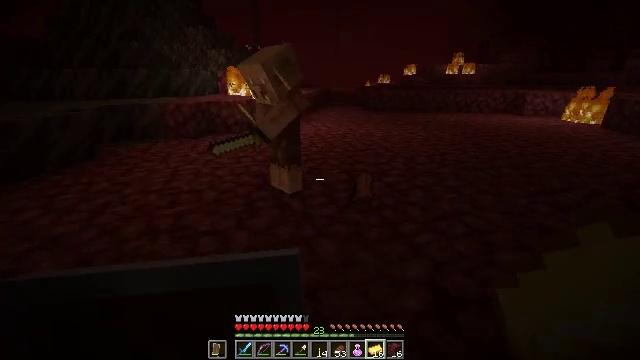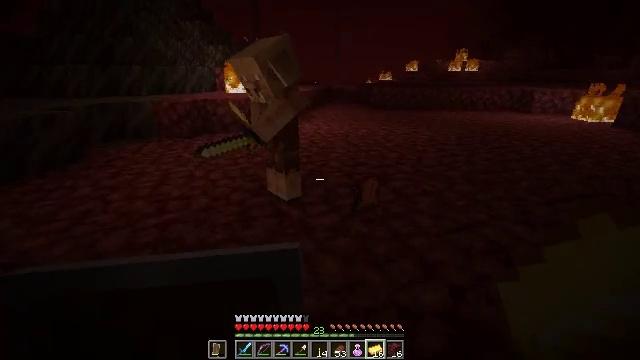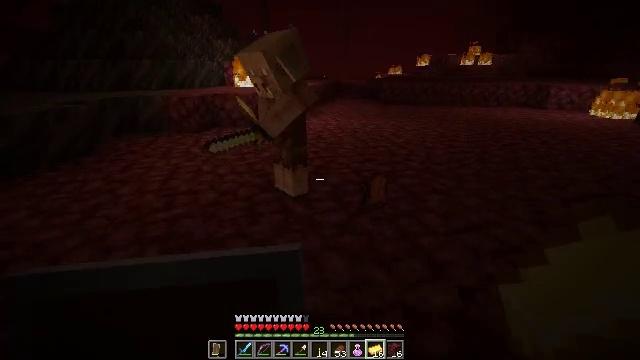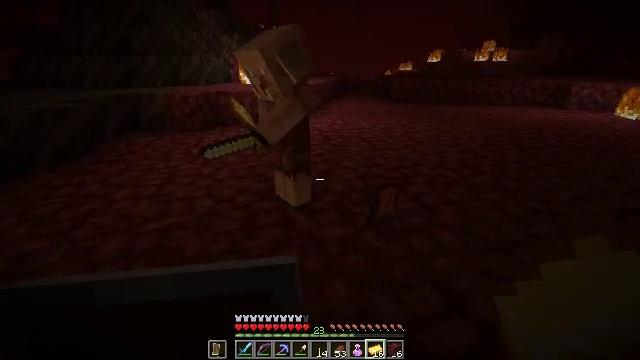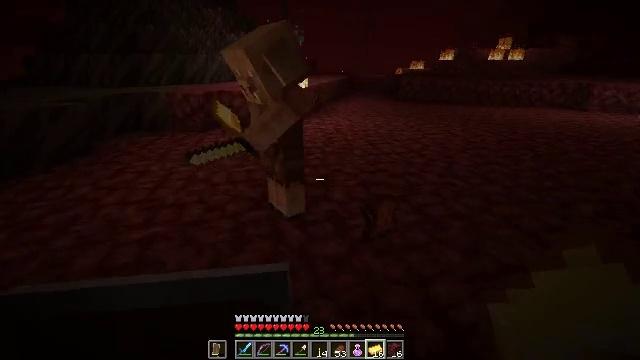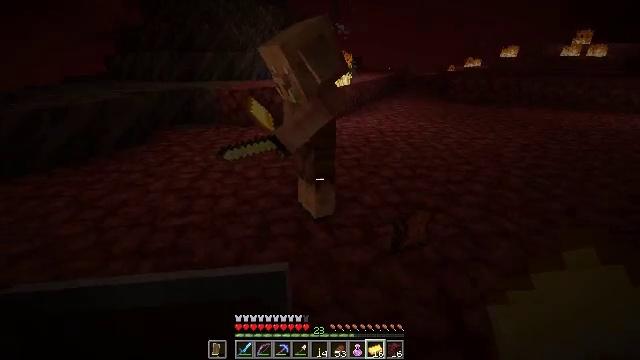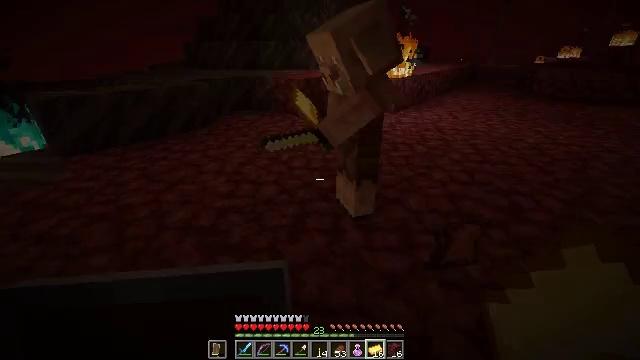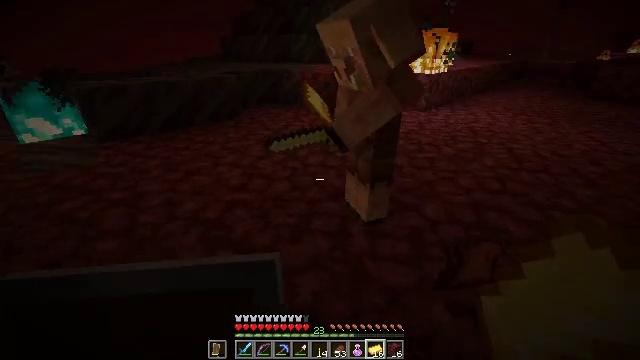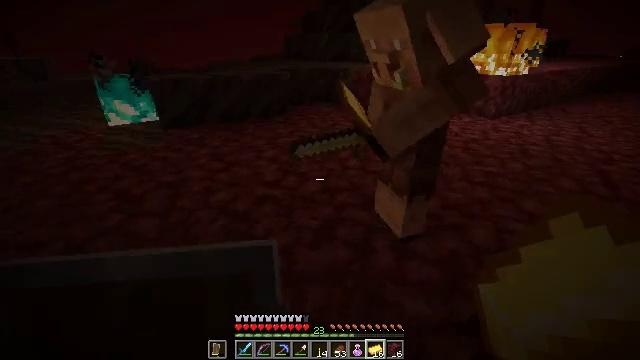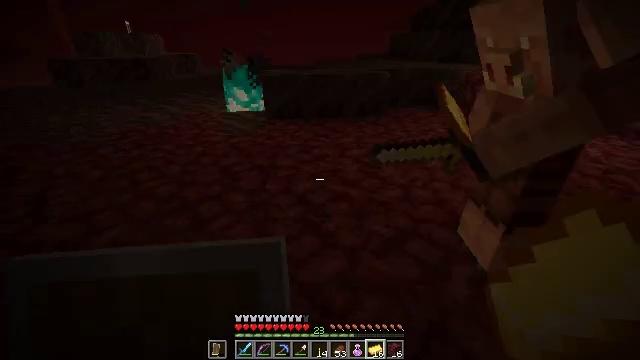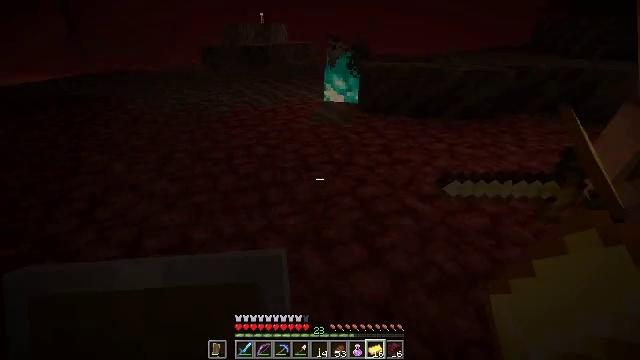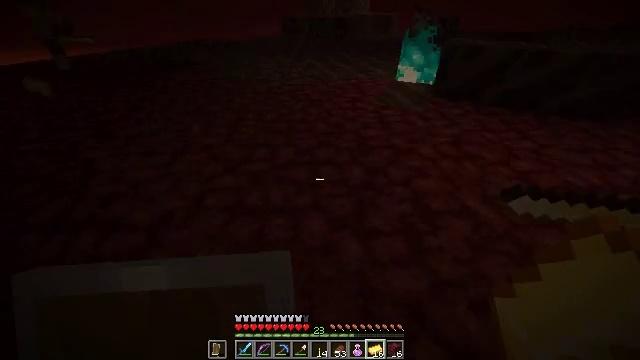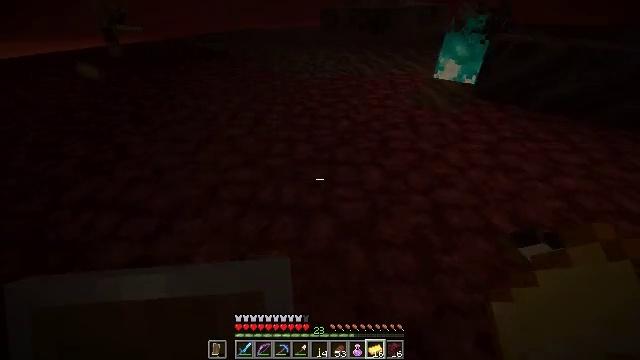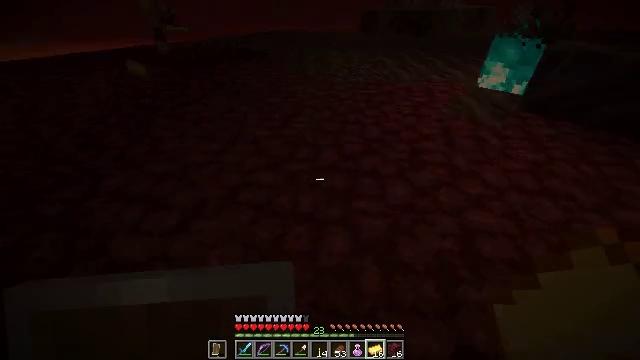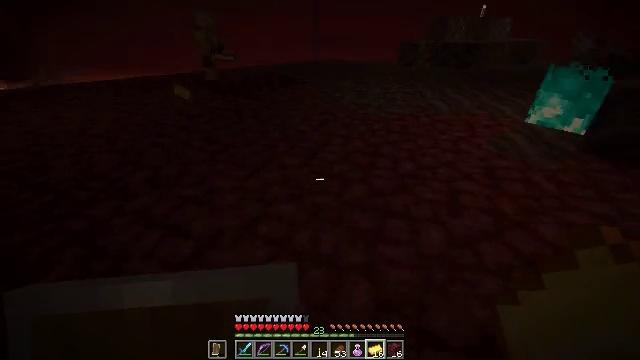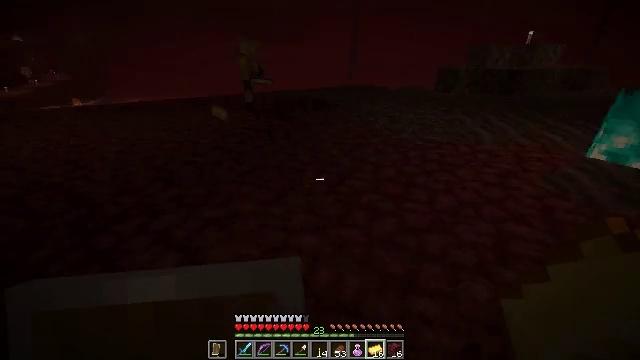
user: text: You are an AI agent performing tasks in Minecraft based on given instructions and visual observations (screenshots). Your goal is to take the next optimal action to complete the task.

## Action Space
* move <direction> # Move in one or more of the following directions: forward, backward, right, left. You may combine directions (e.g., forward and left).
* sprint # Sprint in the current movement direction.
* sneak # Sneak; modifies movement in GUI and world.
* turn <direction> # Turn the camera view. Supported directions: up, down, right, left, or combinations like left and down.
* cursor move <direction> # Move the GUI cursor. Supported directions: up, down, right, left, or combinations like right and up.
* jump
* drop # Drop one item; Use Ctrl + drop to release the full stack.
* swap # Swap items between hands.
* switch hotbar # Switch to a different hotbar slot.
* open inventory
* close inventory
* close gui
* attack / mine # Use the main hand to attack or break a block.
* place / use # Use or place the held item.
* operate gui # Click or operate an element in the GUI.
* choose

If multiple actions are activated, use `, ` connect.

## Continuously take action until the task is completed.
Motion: motion action
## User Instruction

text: Remove a gold ingot from the inventory.
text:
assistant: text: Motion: move forward
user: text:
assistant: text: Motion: move forward, turn left and down
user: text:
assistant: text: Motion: move forward and move right, turn left
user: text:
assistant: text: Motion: move forward and move right, turn left
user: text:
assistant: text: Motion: move forward and move right, turn left
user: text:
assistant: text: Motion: move forward and move right, turn left and down
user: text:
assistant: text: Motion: move forward and move right, turn left and down
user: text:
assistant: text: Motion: move forward and move right, turn left
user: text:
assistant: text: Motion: move forward and move right, turn left
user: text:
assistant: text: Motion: move forward and move right, turn left and down
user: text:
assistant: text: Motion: move forward and move right, turn left and down
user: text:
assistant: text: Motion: move forward, turn left and down
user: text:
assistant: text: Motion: move forward, turn left
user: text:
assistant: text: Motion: move forward, turn left and up
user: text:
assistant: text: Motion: move forward, turn left and up
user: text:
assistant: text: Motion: move forward, turn left and up
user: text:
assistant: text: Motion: move forward, turn left and up
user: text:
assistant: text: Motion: move forward, turn up
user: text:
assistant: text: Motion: move forward
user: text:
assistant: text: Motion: move forward
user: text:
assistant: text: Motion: move forward
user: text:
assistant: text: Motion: move forward, sprint
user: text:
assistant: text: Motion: move forward, sprint
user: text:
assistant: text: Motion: move forward
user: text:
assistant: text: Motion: move forward
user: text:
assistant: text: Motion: move forward
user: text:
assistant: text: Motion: move forward
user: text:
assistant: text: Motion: move forward
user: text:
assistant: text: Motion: move forward
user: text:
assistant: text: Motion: move forward and move left